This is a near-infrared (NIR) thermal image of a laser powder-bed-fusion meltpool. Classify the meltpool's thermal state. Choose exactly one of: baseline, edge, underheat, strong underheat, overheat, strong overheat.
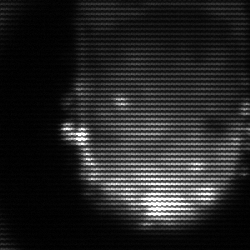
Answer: baseline